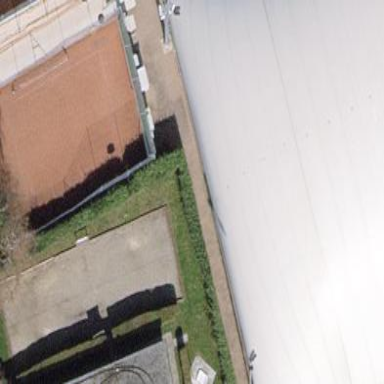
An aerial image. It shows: Concrete tennis court within leisure land pitch.